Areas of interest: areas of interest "Xiangjiang Four Seasons Flower City"
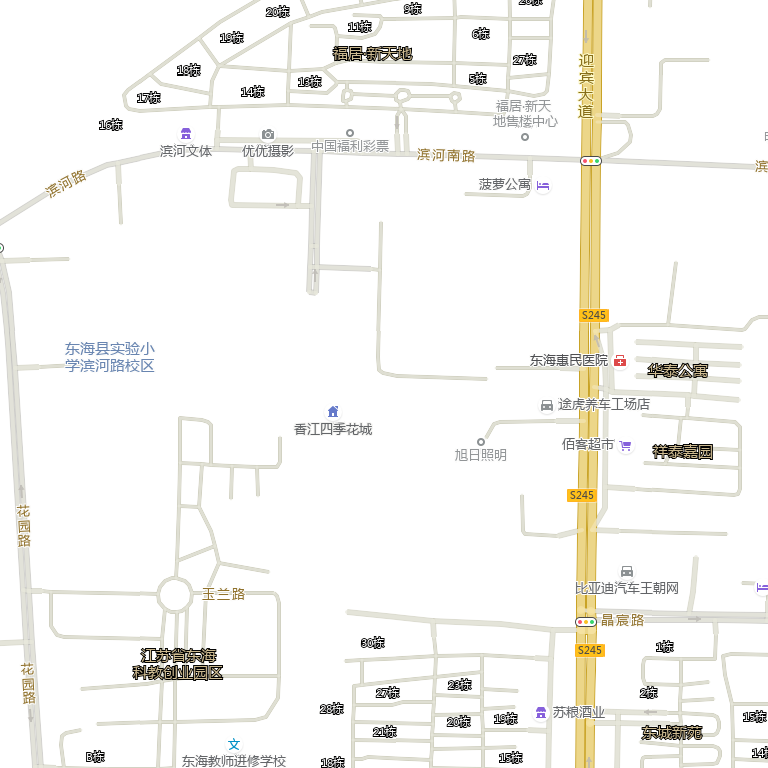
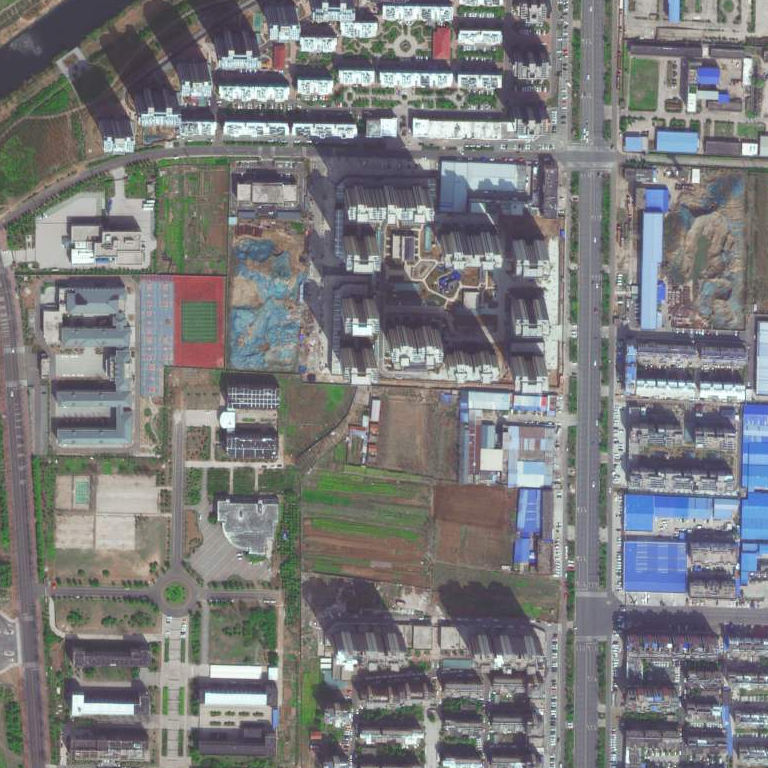